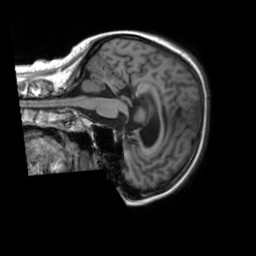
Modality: T1w
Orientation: sagittal
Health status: ill
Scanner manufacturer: siemens
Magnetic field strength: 3 T
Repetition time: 1.7 s
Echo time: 0.00239 s